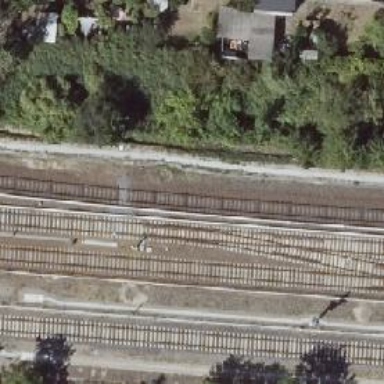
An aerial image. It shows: Railway switch with the turnout side on the right.